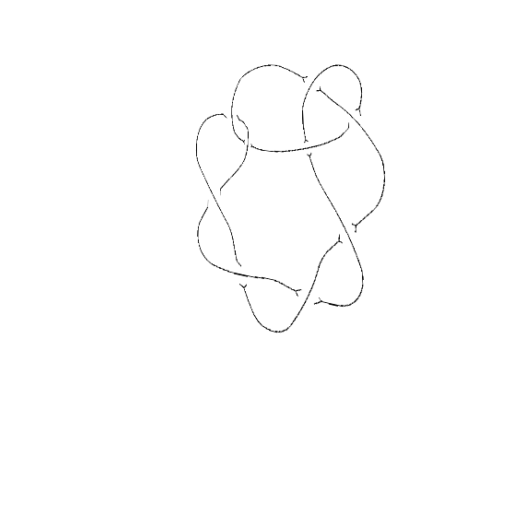
Crossing number: 9